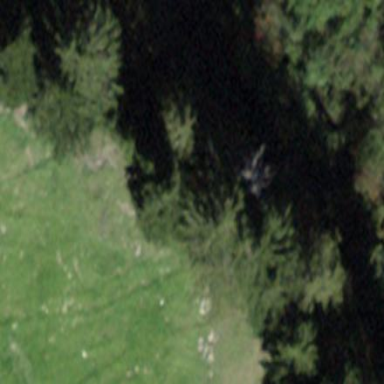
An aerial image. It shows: Forest area.